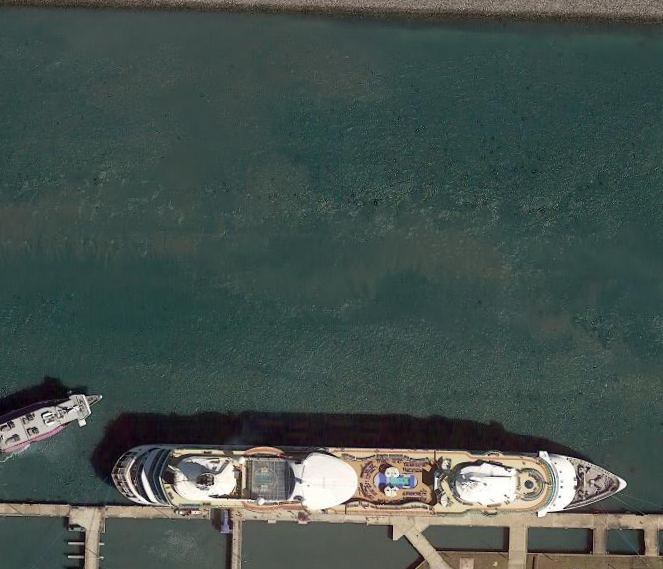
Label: Megayacht